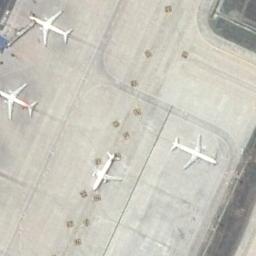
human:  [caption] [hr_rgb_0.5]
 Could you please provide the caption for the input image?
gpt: Here are four white planes and some square landmarks .

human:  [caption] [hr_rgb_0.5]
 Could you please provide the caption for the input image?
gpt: Three planes parked on the airport and another passing plane between them .

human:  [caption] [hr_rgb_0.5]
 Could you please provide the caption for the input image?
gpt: There are many planes of different sizes in a clearing .

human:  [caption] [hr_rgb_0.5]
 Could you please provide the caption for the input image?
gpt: There are four airplanes parked on the strip .

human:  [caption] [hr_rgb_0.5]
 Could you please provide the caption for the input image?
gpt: Four planes are in the parking lot .